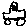
Label: car